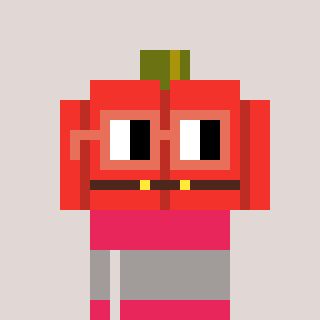
a pixel art character with square orange glasses, a pumpkin-shaped head and a redpinkish-colored body on a warm background